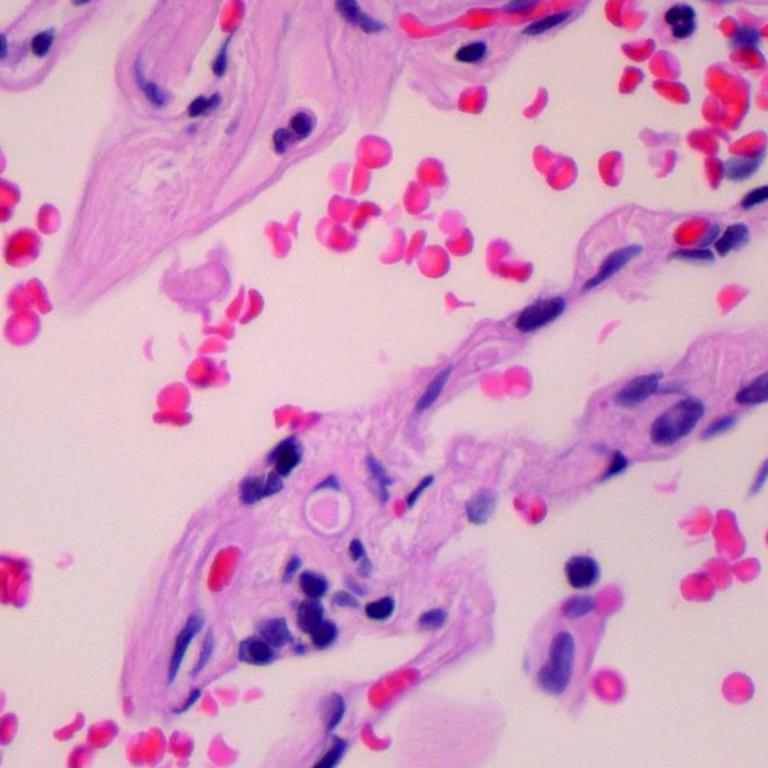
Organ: lung
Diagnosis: benign